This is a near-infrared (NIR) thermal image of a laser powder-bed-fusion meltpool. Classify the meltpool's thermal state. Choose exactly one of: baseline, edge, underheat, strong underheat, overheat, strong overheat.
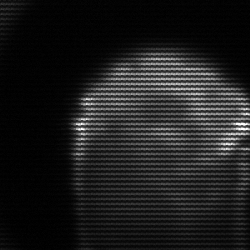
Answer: edge